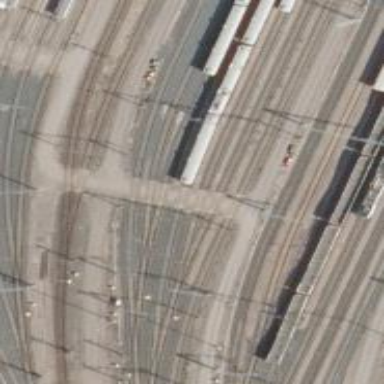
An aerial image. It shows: Railway signal.